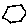
Label: hexagon